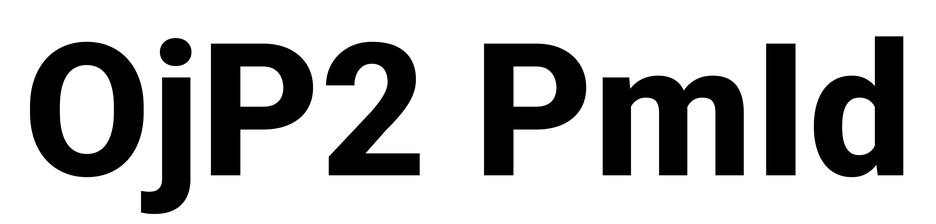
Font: Roboto_ExtraBold